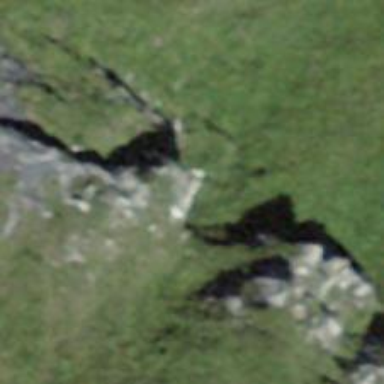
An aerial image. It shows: Cliff in nature.